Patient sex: F
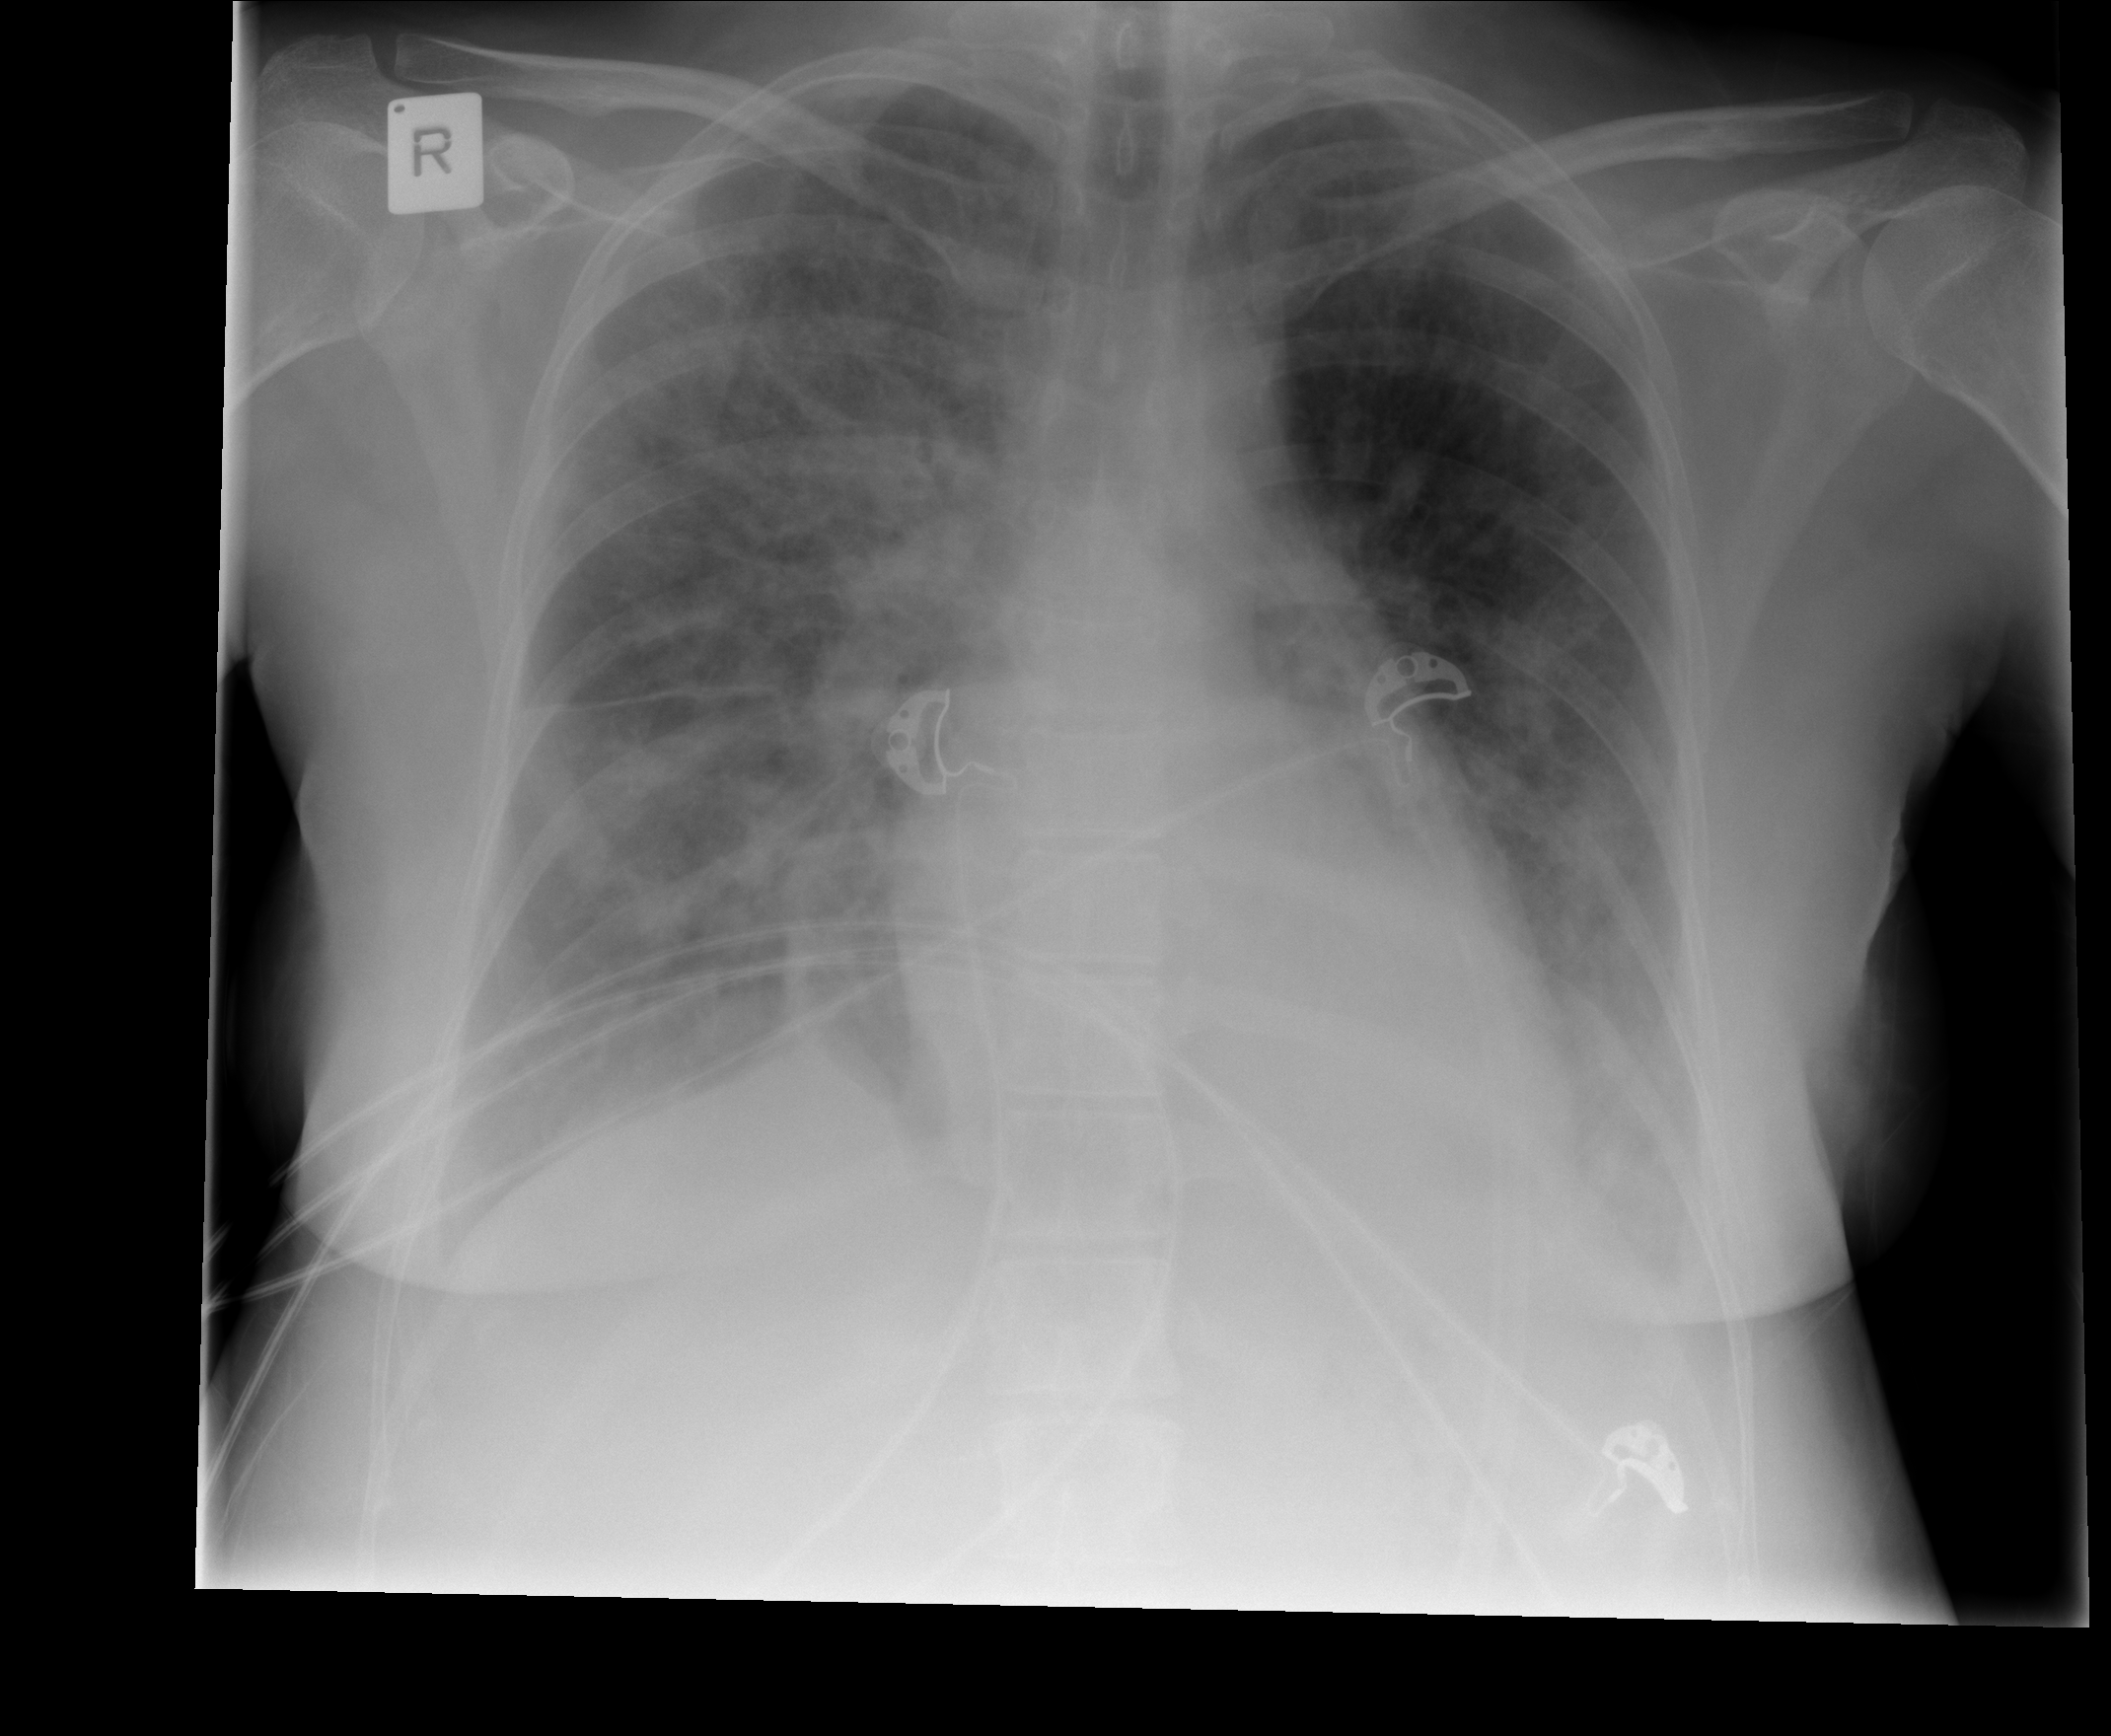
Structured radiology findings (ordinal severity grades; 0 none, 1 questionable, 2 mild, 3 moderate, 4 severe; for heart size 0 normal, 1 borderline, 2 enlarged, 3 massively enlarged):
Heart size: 0
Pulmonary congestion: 2
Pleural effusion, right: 0
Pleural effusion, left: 2
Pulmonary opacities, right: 3
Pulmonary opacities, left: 2
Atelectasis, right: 3
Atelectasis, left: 2